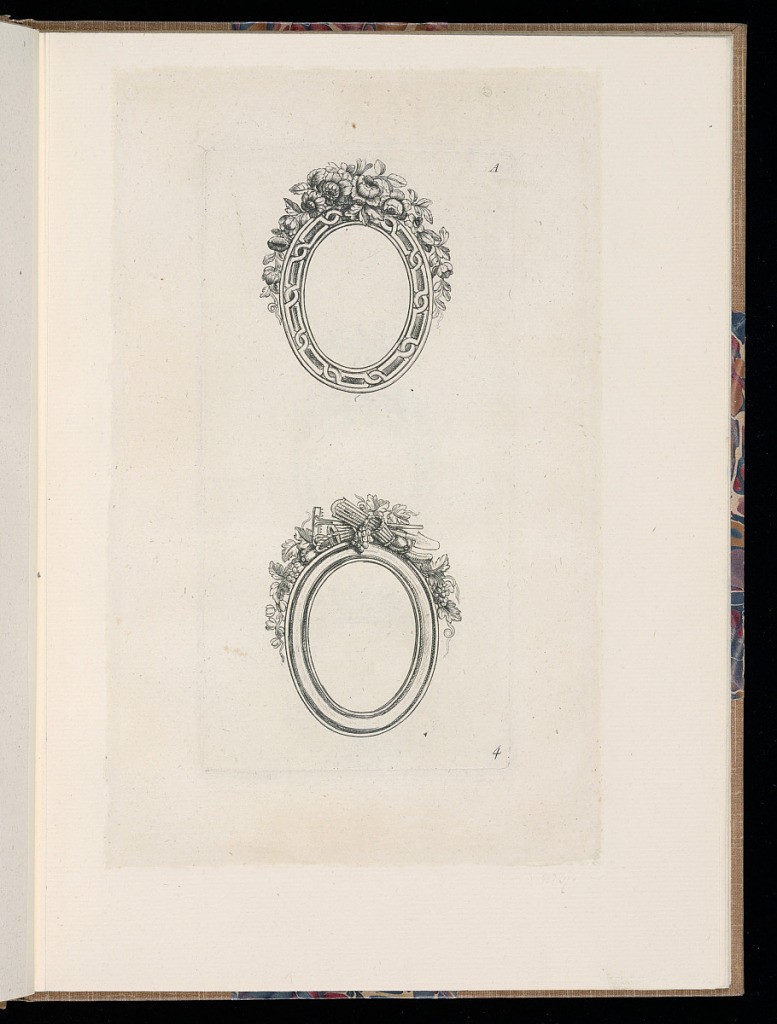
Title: Ornamental Medallion Designs
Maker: Théodore Bertren, active in France, 18th century
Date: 1765-1768
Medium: Etching on paper
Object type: Print
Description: Two oval designs one on top of the other. The oval above is topped by flowers. The lower oval is topped with attributes of gardening including a basket, a spade, a rake, grapes, and a vine. The plate is numbered but not signed.